Question: I am very much new in java (but not to programming). I have to design a data structure, as indicated below. The columns are (dynamic and) identified by id (e.g. 77, 55, 67 etc). For each column, I can have dynamic entries in rows, but the entry "must be" following the order of insertion. Means when we retrieve, they should be output in the same order of insertion. After N entries, I want to delete the oldest entry, to control the list size.
MY QUESTION: What data structure (e.g. HashMap, ArrayList, Set etc) for columns and rows I should use for my problem in java.

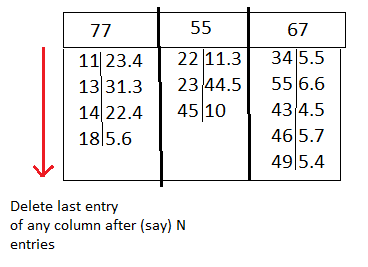
Answer: It looks like a map of rows, and a row looks like a Map... meaning:
'''
Map<Integer, LinkedHashMap<Integer, Double>> collection = new HashMap<Integer, LinkedHashMap<Integer, Double>>();
'''
the LinkedHashMap will retain the order elements (LinkedHashMap is ordered, TreeMap is sorted, HashMap is none).